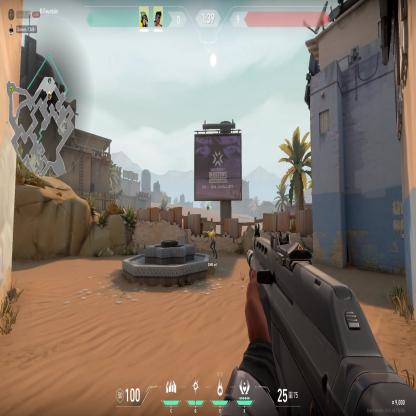
Label: teammate